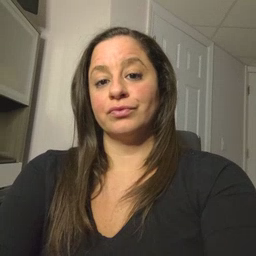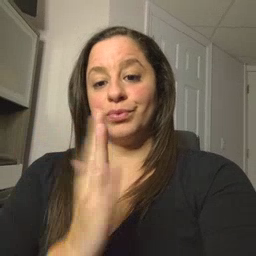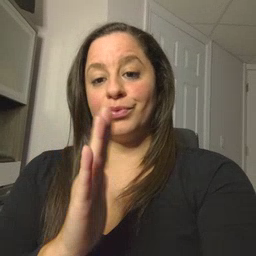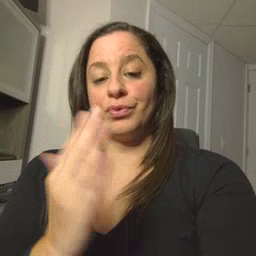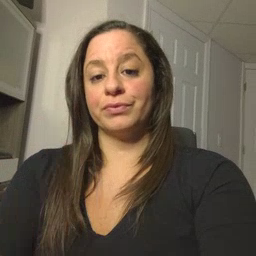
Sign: book